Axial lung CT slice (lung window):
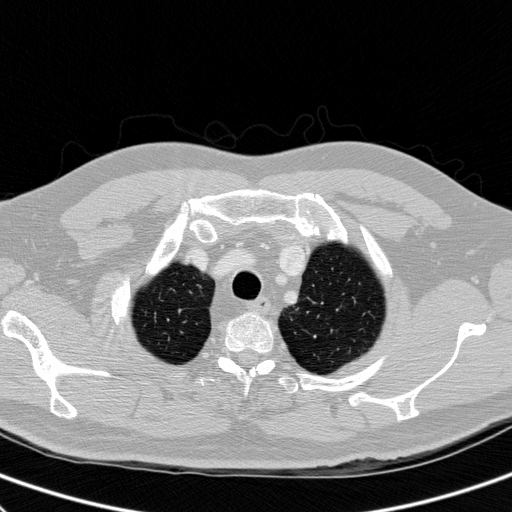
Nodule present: no